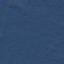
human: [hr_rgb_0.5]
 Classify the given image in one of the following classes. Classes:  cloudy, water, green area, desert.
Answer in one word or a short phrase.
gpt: green area